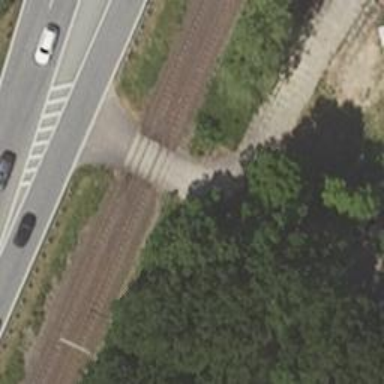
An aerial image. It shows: Tram level crossing on railway.